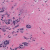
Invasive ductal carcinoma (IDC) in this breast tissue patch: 1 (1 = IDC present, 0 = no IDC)